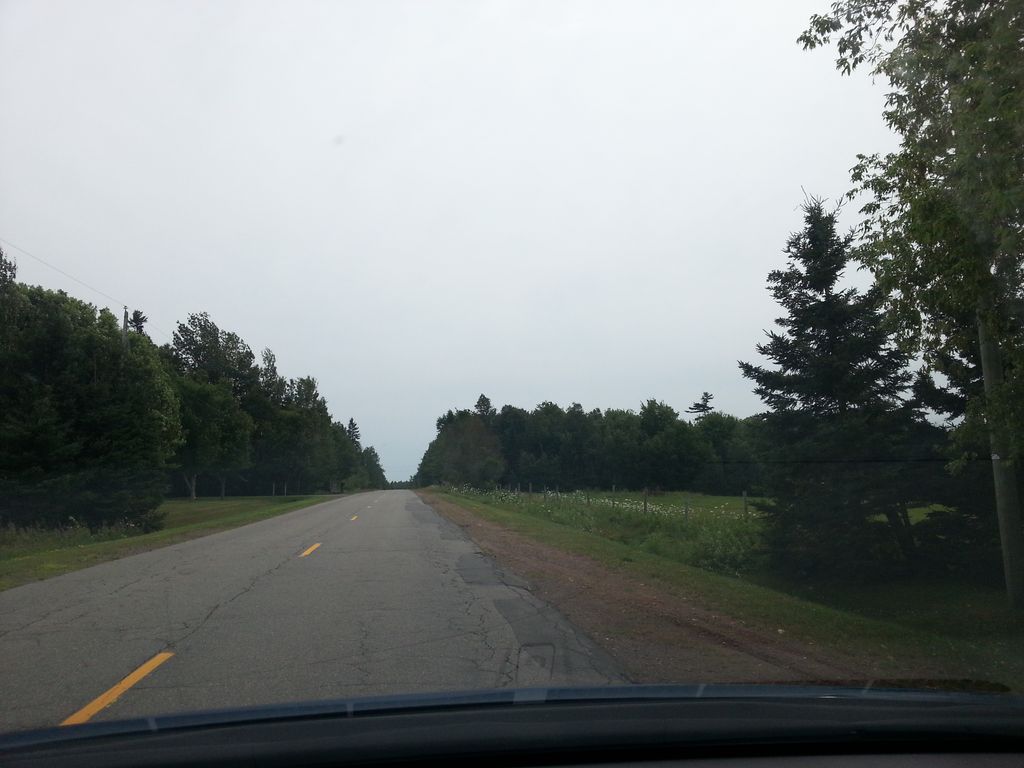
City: charlottetown